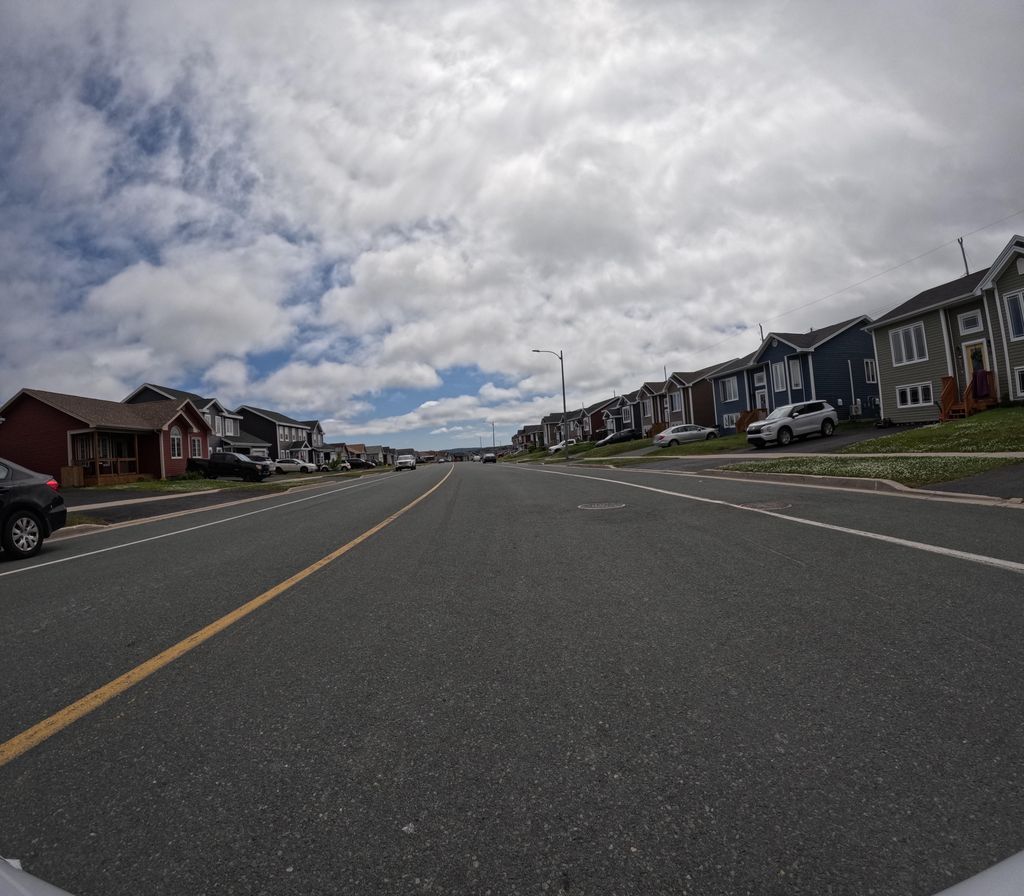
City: st_johns